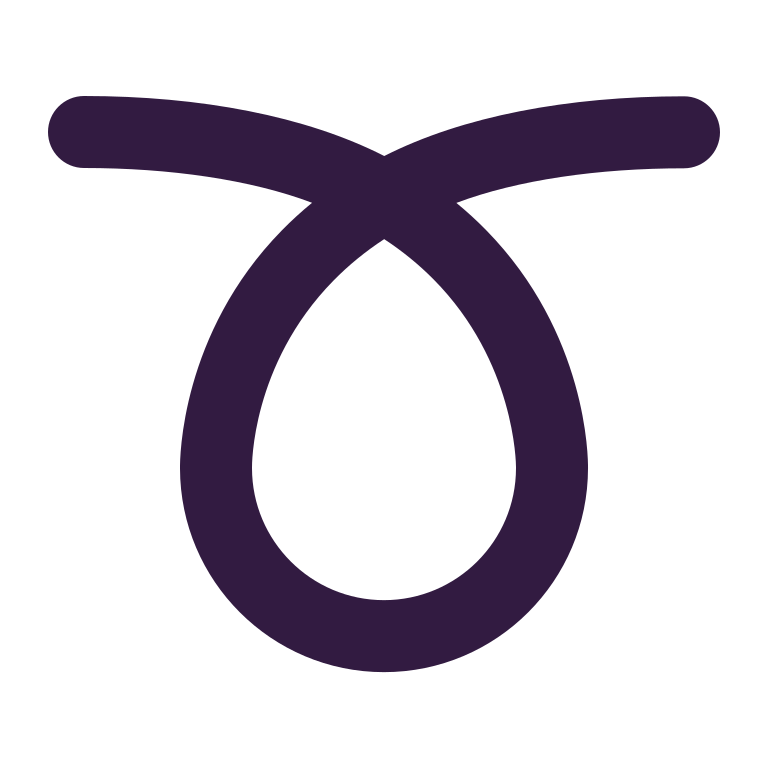
curly loop flat